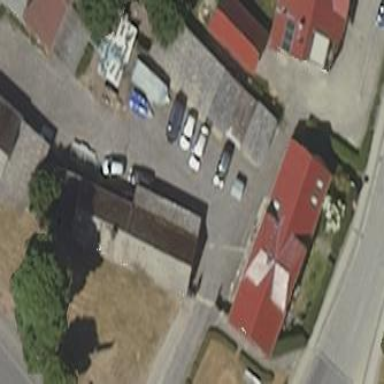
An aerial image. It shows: Group of garages.